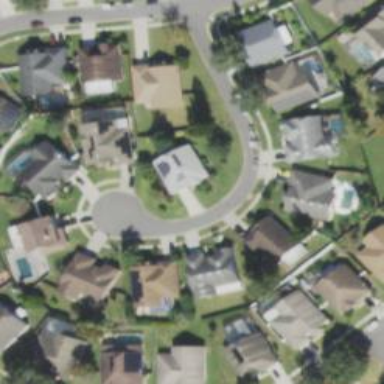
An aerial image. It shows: Residential road with sidewalk on the left.